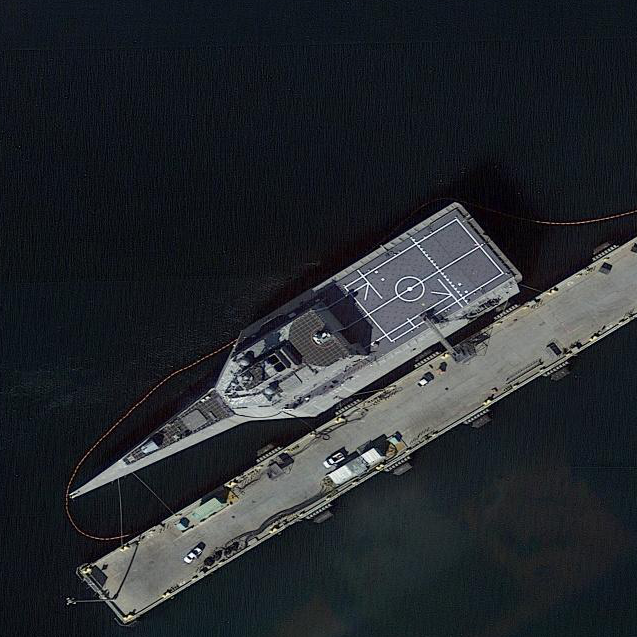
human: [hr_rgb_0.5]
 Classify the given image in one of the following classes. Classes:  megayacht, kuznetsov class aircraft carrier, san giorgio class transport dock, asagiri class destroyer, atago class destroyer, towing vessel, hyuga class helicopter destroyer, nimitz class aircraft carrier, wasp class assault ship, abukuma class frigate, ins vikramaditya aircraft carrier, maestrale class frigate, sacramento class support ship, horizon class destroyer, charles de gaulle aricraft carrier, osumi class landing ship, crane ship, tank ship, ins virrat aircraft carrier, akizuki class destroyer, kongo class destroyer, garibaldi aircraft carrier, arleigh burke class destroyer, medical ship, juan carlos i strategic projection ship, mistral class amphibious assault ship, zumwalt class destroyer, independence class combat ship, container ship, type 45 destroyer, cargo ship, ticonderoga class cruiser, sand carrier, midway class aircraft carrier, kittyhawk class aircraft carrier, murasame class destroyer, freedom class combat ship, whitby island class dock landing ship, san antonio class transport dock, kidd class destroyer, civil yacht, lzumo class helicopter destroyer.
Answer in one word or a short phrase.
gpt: Independence class combat ship